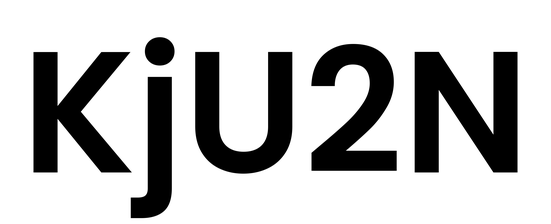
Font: Poppins-SemiBold